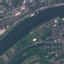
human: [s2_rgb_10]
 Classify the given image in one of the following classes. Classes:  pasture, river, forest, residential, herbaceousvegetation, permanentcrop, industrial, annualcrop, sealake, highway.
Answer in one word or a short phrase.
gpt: River